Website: crate-barrel
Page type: billing-address
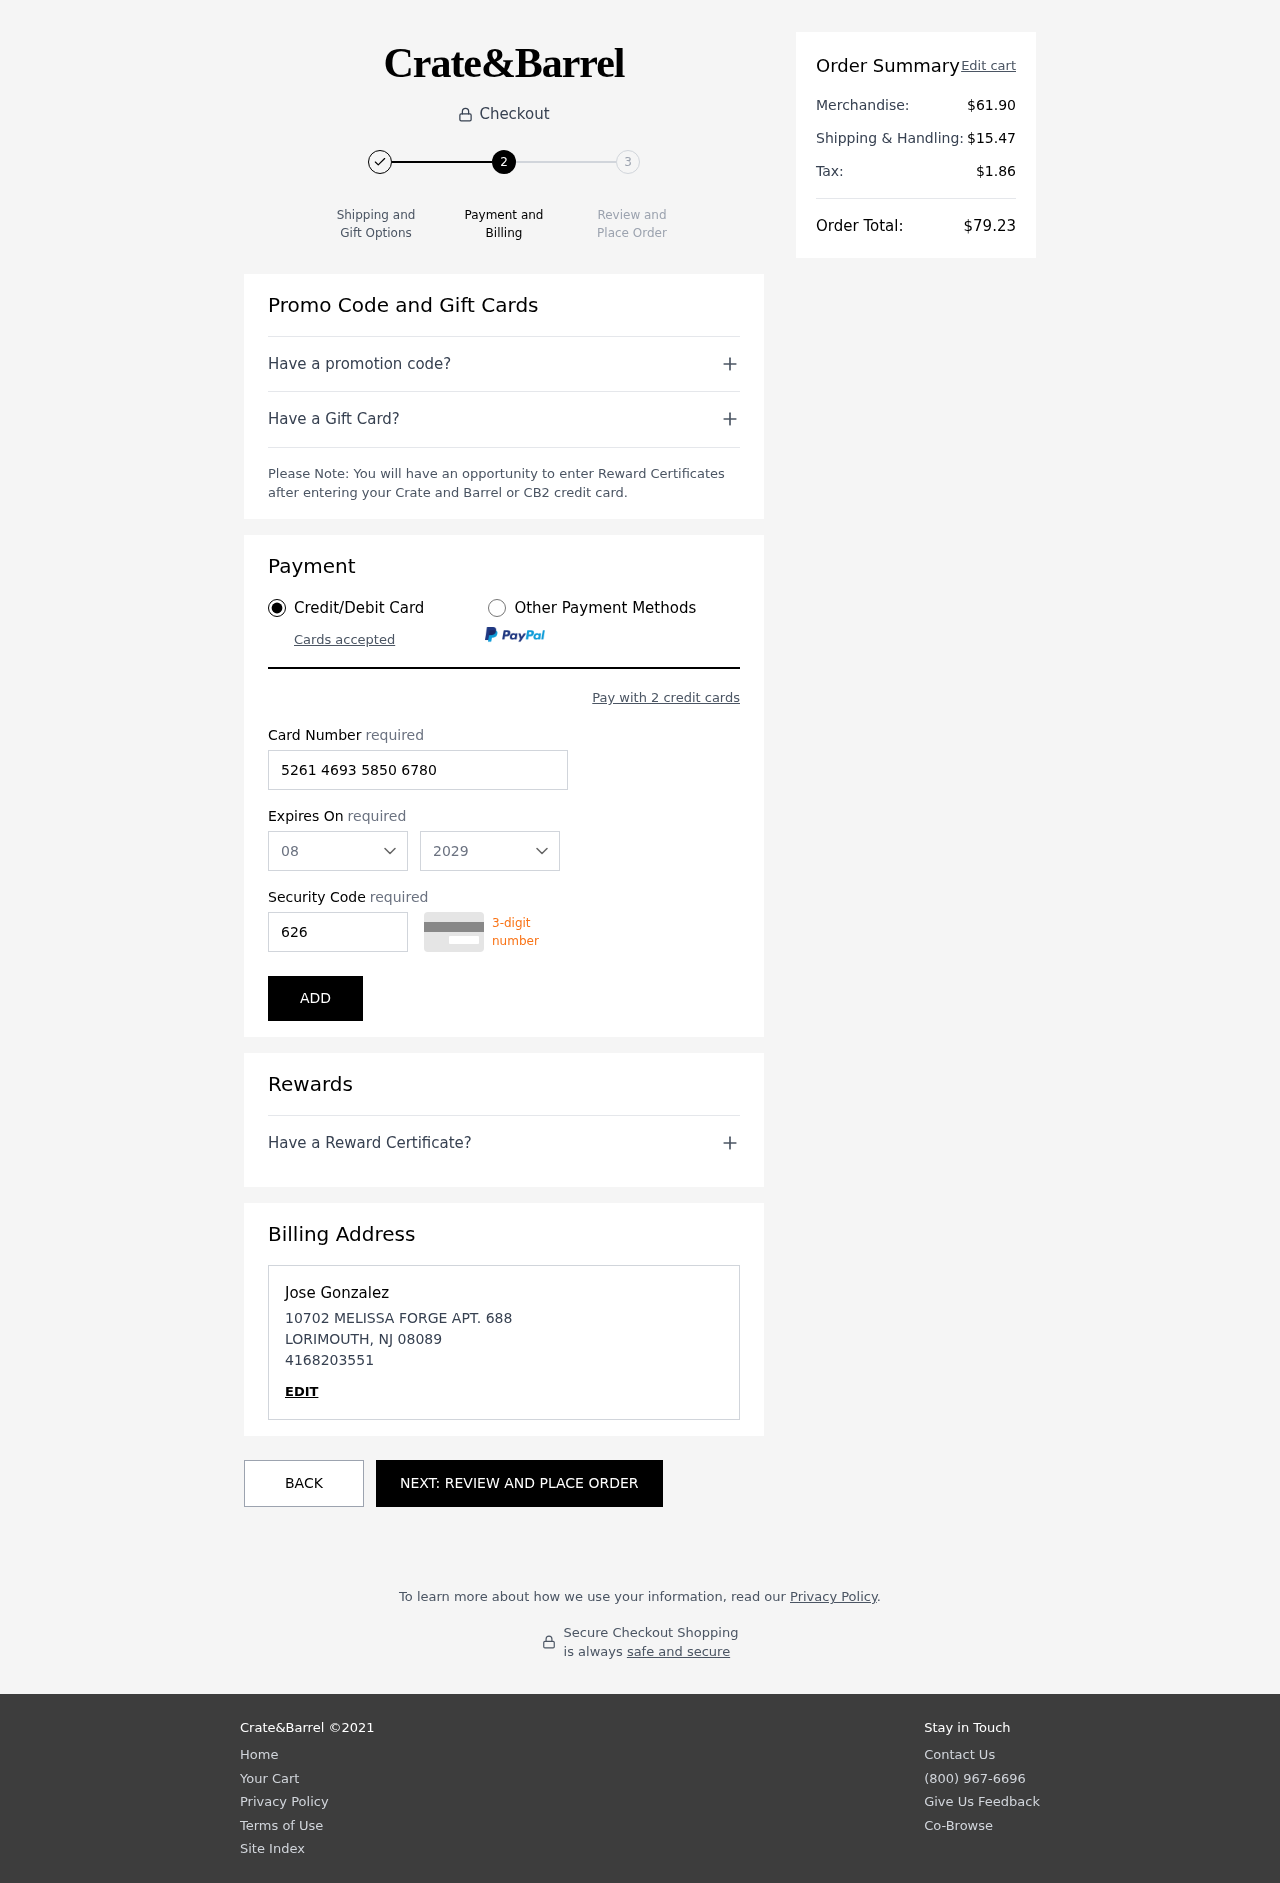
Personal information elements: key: PII_CARD_CVV
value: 626
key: PII_CARD_EXPIRY_MONTH
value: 08
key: PII_CARD_EXPIRY_YEAR
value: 29
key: PII_CARD_NUMBER
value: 5261 4693 5850 6780
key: PII_CITY
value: LORIMOUTH
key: PII_FULLNAME
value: Jose Gonzalez
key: PII_PHONE
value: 4168203551
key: PII_POSTCODE
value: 08089
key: PII_STATE_ABBR
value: NJ
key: PII_STREET
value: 10702 MELISSA FORGE APT. 688
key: PII_FIRSTNAME
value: Jose
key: PII_LASTNAME
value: Gonzalez
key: PII_PHONE_LINE
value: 3551
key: PII_PHONE_SUFFIX
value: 3551
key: PII_POSTCODE_FULL
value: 08089
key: PII_PHONE2
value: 4168203551
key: PII_PHONE3
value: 4168203551
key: PII_FULLNAME2
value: Jose Gonzalez
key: PII_FULLNAME3
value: Jose Gonzalez
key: PII_FIRSTNAME2
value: Jose
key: PII_FIRSTNAME3
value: Jose
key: PII_LASTNAME2
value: Gonzalez
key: PII_LASTNAME3
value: Gonzalez
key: PII_FIRSTNAME_DERIVED
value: Jose
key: PII_LASTNAME_DERIVED
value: Gonzalez
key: PII_PHONE_NUMERIC
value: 4168203551
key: PII_PHONE_LINE_NUMERIC
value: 3551
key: PII_PHONE_SUFFIX_NUMERIC
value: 3551
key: PII_POSTCODE_NUMERIC
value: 8089
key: PII_PHONE2_NUMERIC
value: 4168203551
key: PII_PHONE3_NUMERIC
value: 4168203551
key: PII_FULLNAME_DERIVED
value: Jose Gonzalez
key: PII_NAME_FULL_DERIVED
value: Jose Gonzalez
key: PII_PHONE_DIGITS
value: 4168203551
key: PII_PHONE_LAST4
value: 3551
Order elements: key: ORDER_SUBTOTAL
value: $61.90
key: ORDER_SHIPPING_COST
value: $15.47
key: ORDER_TAX
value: $1.86
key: ORDER_TOTAL
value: $79.23